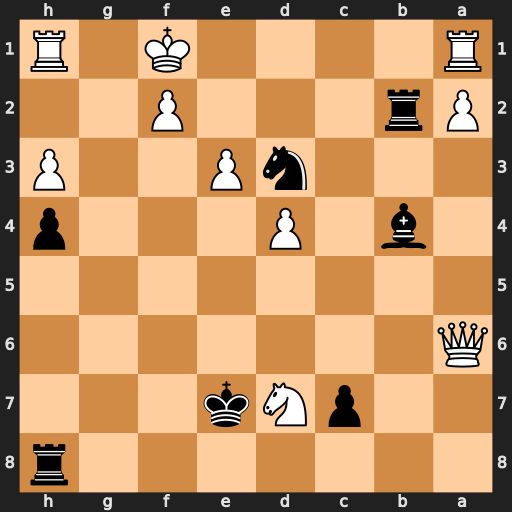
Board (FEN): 7r/2pNk3/Q7/8/1b1P3p/3nP2P/Pr3P2/R4K1R
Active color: b
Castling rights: -
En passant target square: -
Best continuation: Rxf2+ Kg1 Rg8+ Qg6 Rxg6#